Question: I'm trying to duplicate the white box with a slight drop shadow effect that google+ has in their app.
I've done a significant amount of playing around with methods of accomplishing this. I've found that 9-patch images cause a significant lag on older devices. I've since switched to trying to replicate using a however, I can't seem to get the drop shadow quite right.
I've tried many methods including adding gradients to the shape, converting the drawable to a bitmap applying a shadow to the bit map then casing back to a drawable and setting it as the background image of my view. However, none of which seem to give me the effect that I want.
Does anyone know a efficient way to draw these boxes for each view in a list view.
(just as a side note I don't care about the 2 columns I just want the view background that they have without having to use a 9patch.

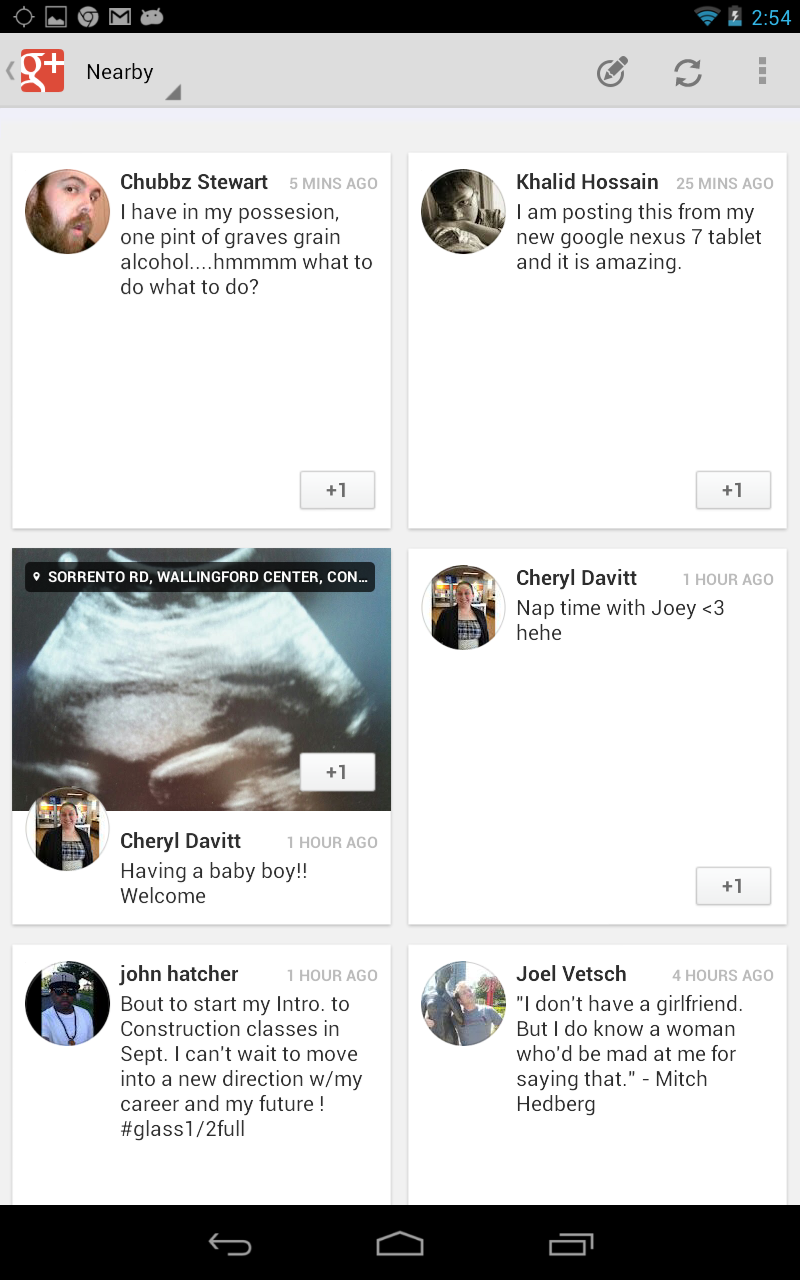
Answer: Looking at the Google+ apk they used 9-patch images for all of the shadows. I think the 9-patch images are exactly what you want. You may want to pull down the APK and look at their resource folder and the size of their 9-patch images. Maybe yours are poorly optimized for smaller screen devices?